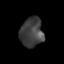
Tissue: lung
Cell type: Others
Senescence score: 0.2334
Nuclear area (px): 660
Mean DAPI intensity: 63.279